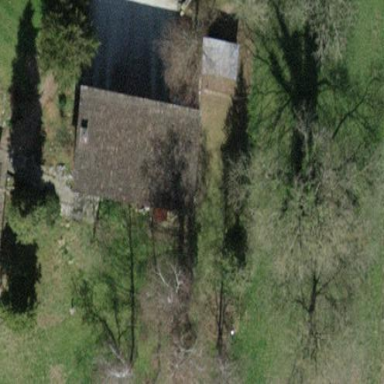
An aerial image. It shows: Garage building.